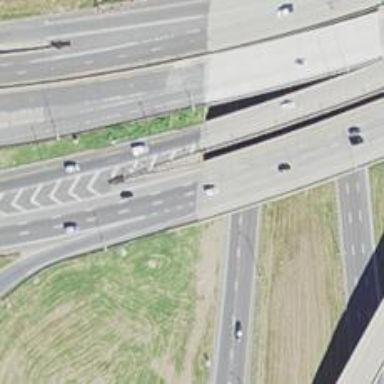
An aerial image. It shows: Asphalt motorway.